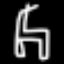
Label: chair